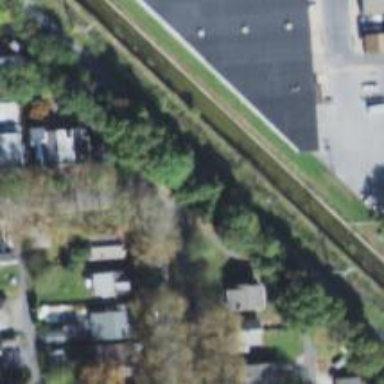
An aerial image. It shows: Abandoned railway near residential road.